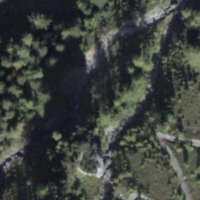
EUNIS habitat code: 43
Species observed at this site:
Aquila chrysaetos